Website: ulta-beauty
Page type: address-validator
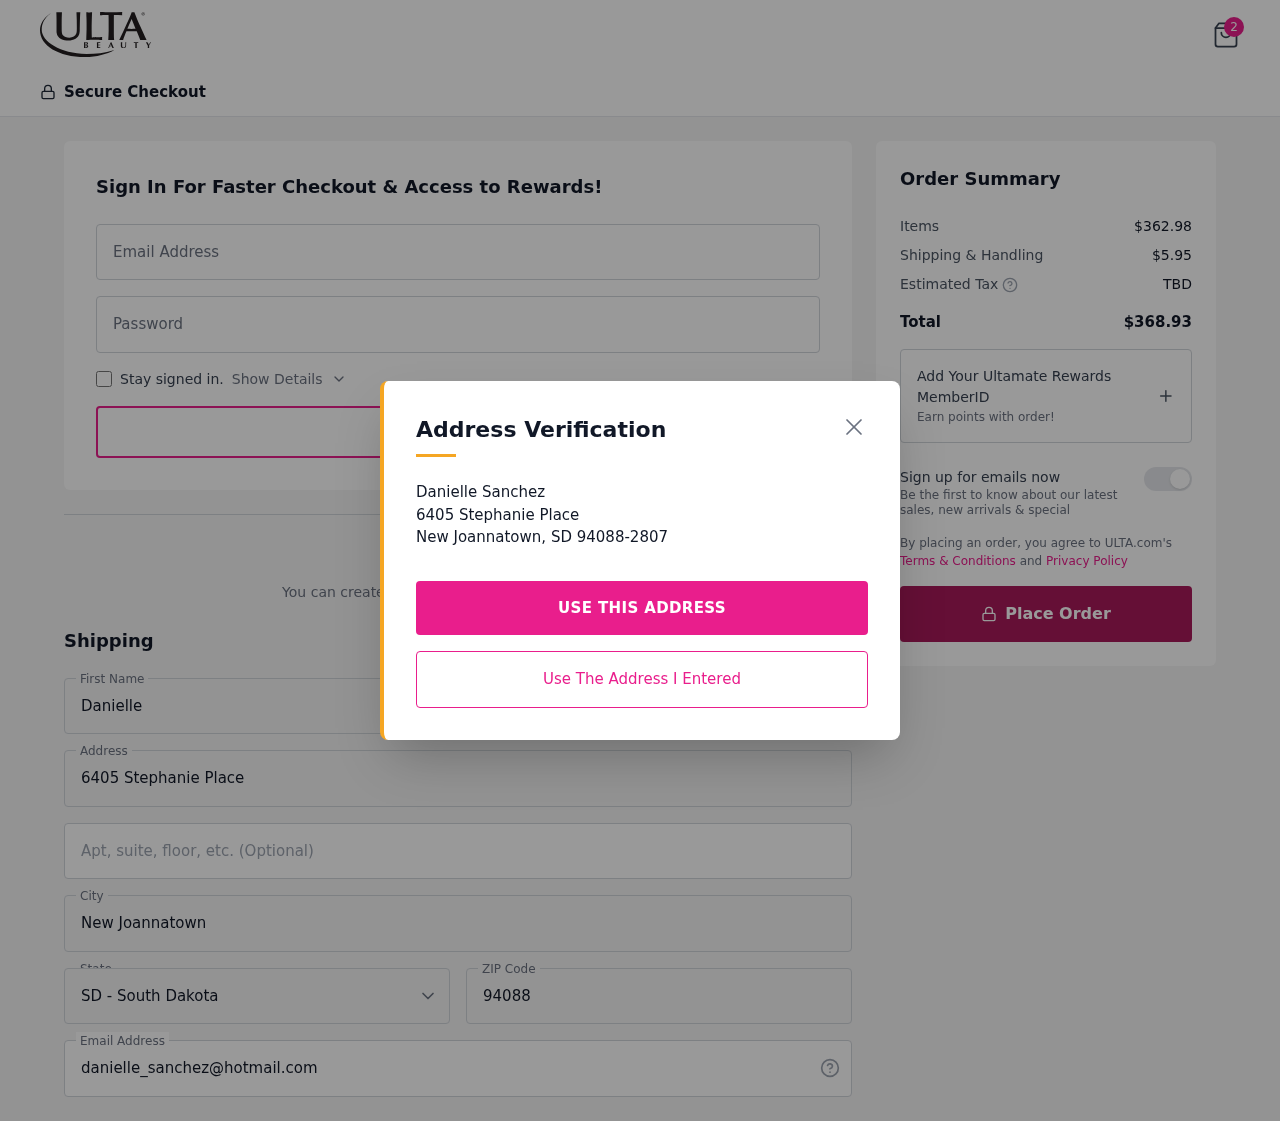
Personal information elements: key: PII_CITY
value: New Joannatown
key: PII_EMAIL
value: danielle_sanchez@hotmail.com
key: PII_FIRSTNAME
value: Danielle
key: PII_LASTNAME
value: Sanchez
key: PII_POSTCODE
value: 94088
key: PII_STATE_ABBR
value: SD
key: PII_STREET
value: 6405 Stephanie Place
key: PII_STREET2
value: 6405 Stephanie Place
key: PII_FULLNAME2
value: Danielle Sanchez
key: PII_CITY2
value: New Joannatown
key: PII_STATE_ABBR2
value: SD
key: PII_POSTCODE_FULL
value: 94088
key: PII_POSTCODE_EXT
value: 2807
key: PII_POSTCODE_NUMERIC
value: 94088
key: PII_POSTCODE_EXT_NUMERIC
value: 2807
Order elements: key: ORDER_NUM_ITEMS
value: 2
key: ORDER_SUBTOTAL
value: $362.98
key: ORDER_SHIPPING_COST
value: $5.95
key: ORDER_TOTAL
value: $368.93